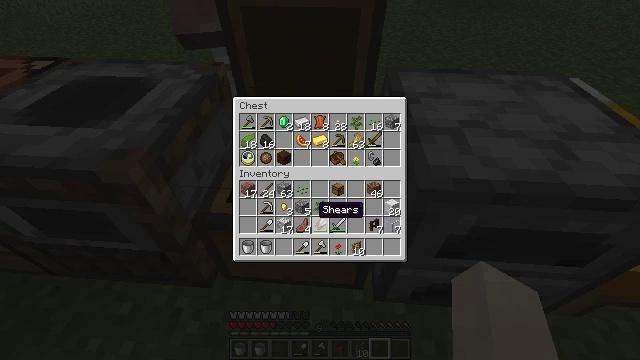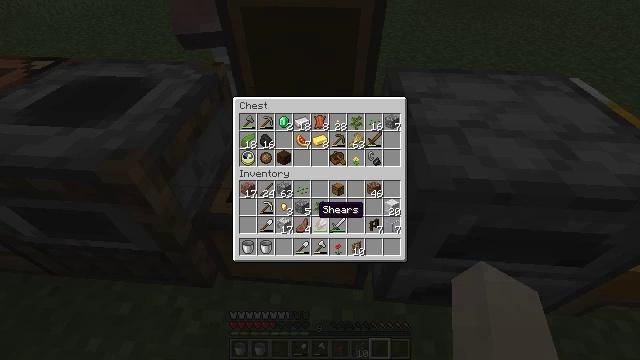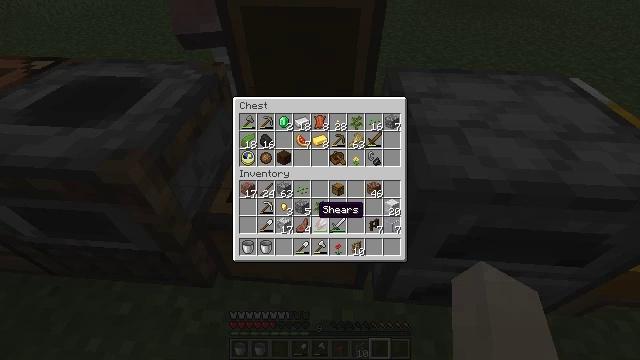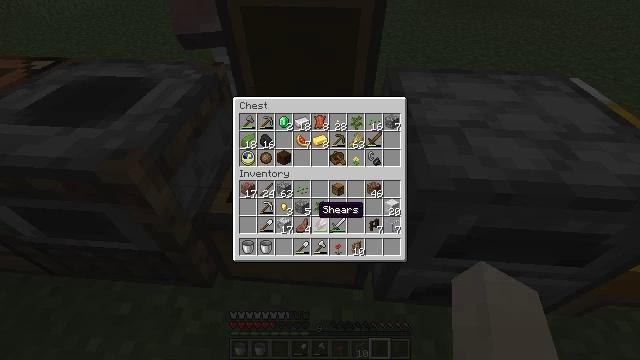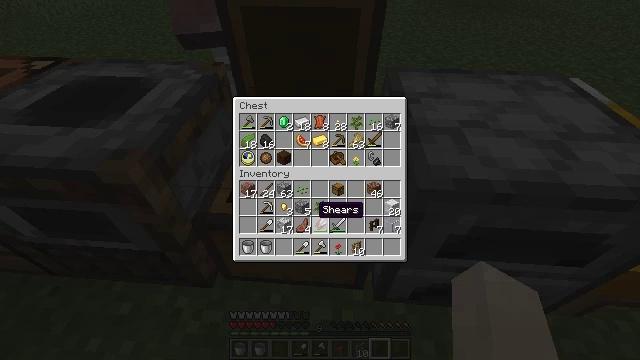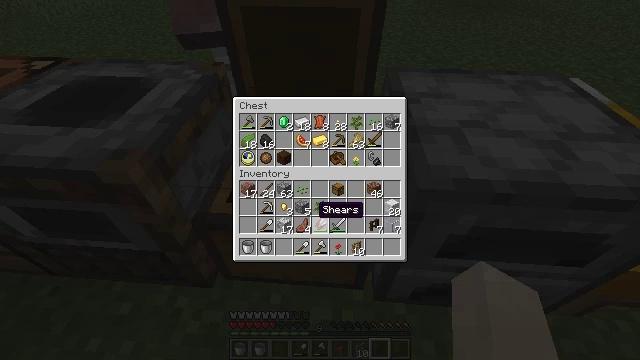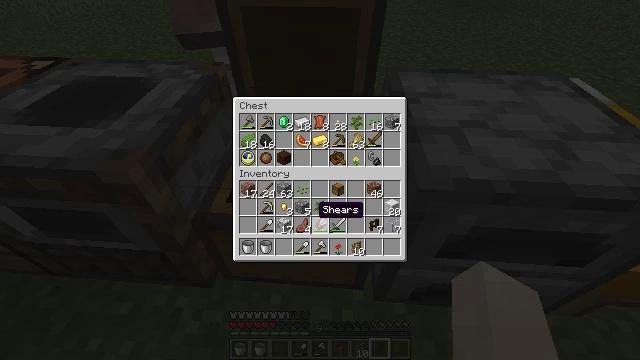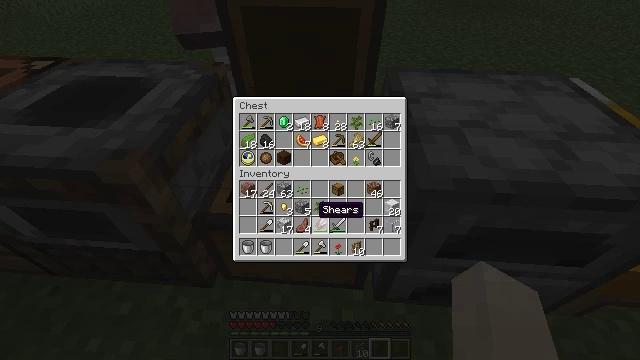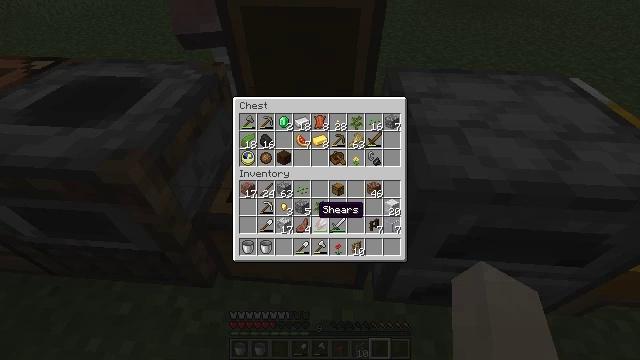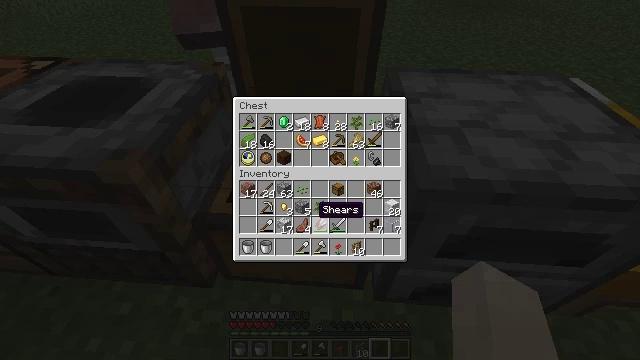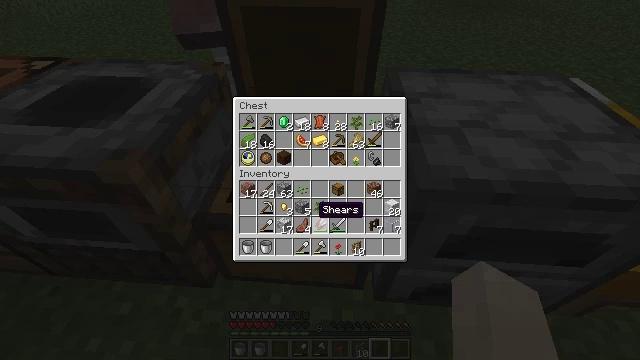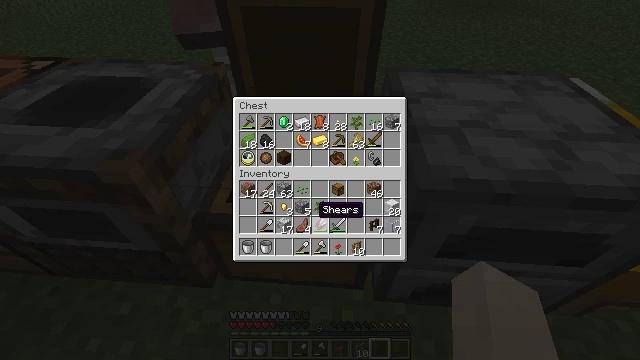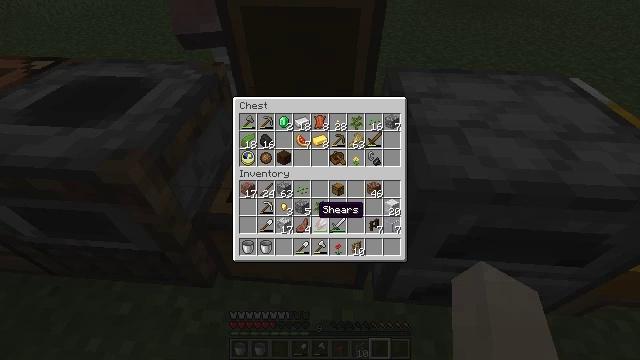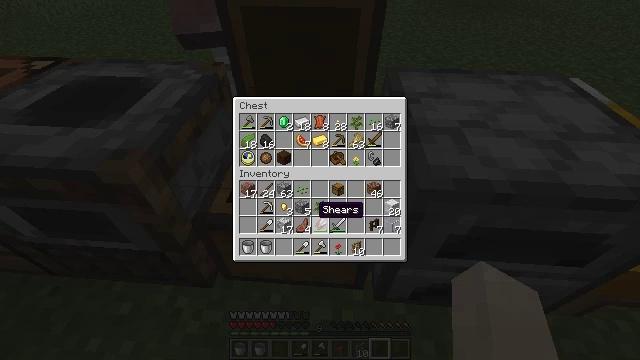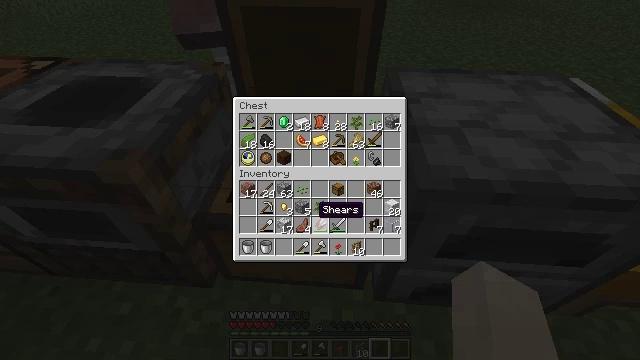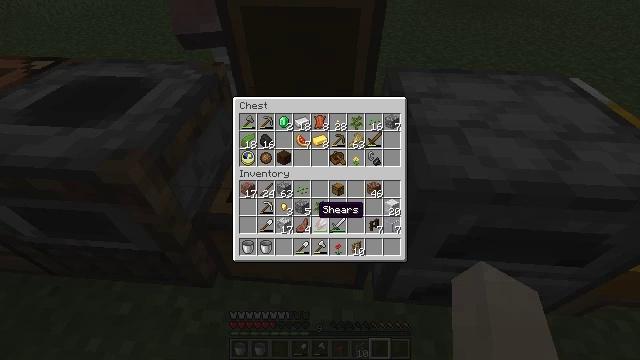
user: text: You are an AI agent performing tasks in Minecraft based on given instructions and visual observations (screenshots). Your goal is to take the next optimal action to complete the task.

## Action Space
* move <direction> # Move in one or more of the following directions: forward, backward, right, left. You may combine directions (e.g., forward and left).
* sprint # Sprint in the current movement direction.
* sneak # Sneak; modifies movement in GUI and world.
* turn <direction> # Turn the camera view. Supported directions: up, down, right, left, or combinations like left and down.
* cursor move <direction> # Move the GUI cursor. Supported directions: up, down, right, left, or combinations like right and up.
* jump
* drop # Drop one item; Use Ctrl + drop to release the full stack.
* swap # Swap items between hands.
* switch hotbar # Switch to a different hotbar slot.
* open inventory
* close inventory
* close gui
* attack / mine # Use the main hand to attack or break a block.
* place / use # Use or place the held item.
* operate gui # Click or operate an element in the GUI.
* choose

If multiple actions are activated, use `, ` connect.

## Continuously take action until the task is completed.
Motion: motion action
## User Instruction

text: Gather the dark oak sapling for your inventory.
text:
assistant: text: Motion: no_op
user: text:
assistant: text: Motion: no_op
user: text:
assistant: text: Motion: no_op
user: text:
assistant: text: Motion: no_op
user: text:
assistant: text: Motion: no_op
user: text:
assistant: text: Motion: no_op
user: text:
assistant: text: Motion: no_op
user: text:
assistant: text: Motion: no_op
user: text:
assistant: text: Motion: no_op
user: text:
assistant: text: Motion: no_op
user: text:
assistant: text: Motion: no_op
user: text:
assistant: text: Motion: no_op
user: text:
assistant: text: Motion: no_op
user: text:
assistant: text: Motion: no_op
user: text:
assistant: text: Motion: no_op
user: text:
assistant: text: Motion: no_op
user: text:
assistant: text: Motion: no_op
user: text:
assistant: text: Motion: no_op
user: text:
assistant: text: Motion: no_op
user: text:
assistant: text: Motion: no_op
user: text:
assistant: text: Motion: no_op
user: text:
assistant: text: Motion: no_op
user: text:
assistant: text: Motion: no_op
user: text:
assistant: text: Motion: no_op
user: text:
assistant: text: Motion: no_op
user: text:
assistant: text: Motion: no_op
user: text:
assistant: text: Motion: no_op
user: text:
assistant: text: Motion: no_op
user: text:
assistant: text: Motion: no_op
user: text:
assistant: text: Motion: no_op